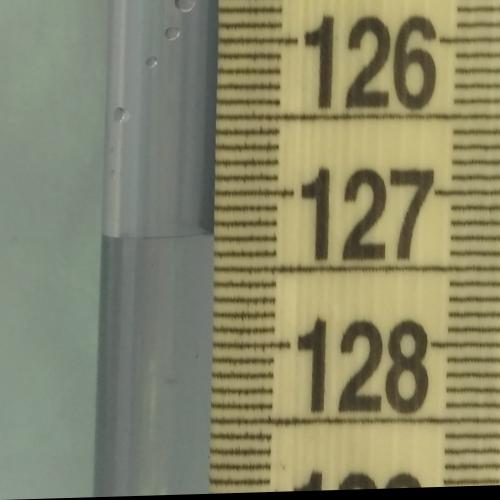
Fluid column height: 127.3 cm